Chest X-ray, PA view. Patient: 60 years old, sex F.
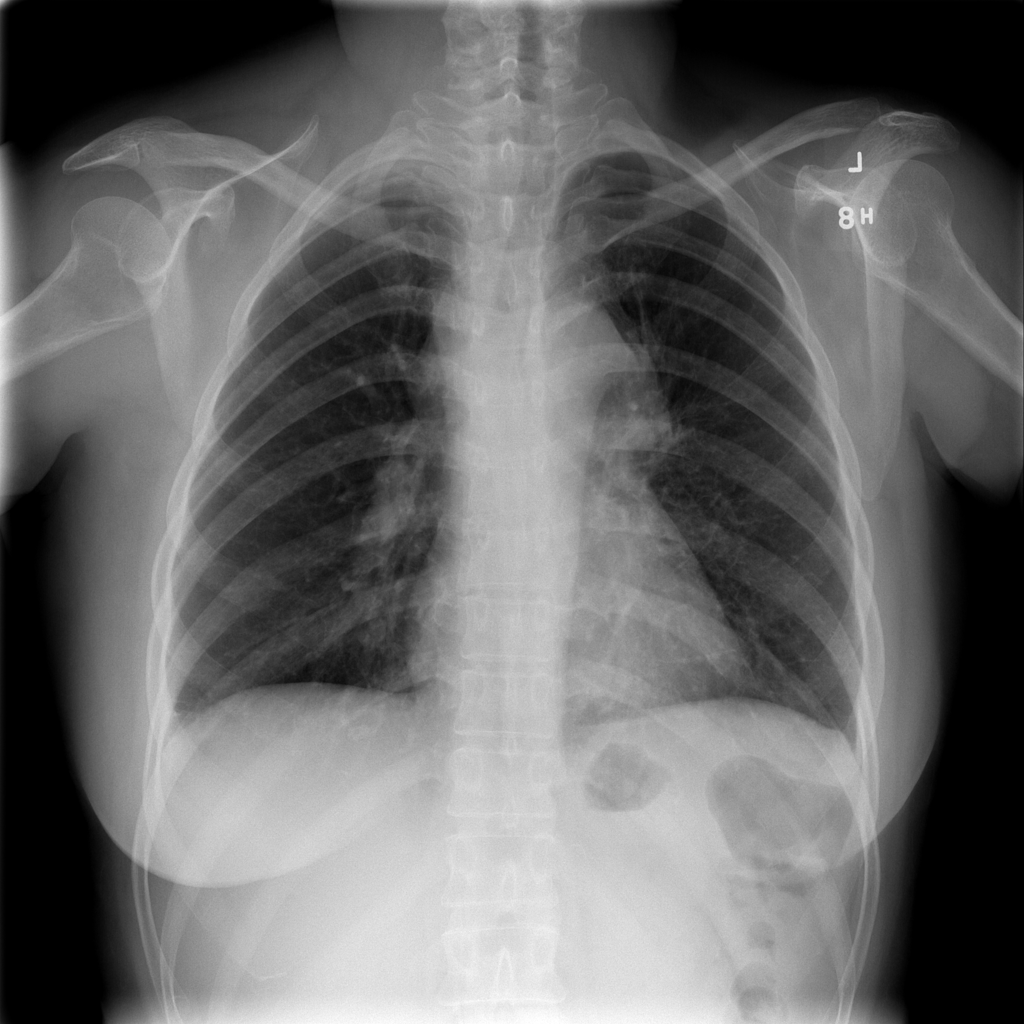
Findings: No Finding